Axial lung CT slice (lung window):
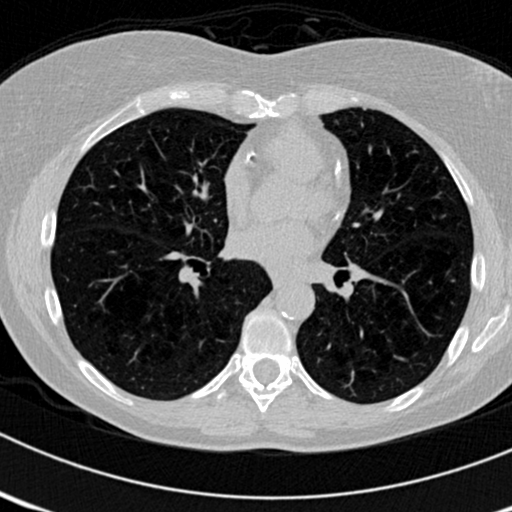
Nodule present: no